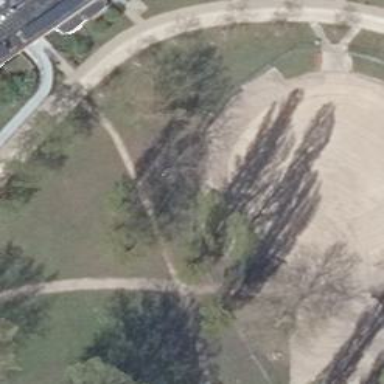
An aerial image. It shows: Park with broadleaved deciduous trees.